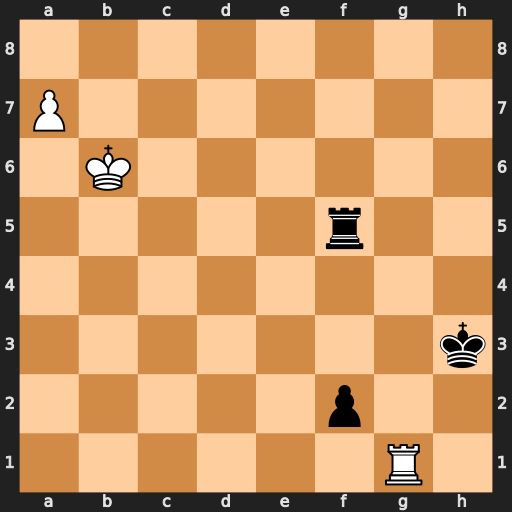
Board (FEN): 8/P7/1K6/5r2/8/7k/5p2/6R1
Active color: w
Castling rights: -
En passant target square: -
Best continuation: Rh1+ Kg3 a8=Q